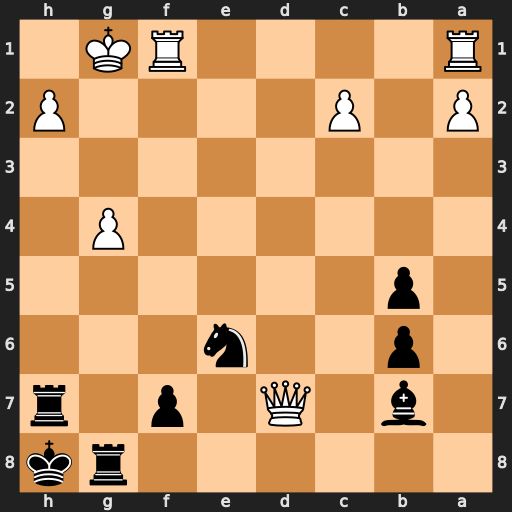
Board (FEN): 6rk/1b1Q1p1r/1p2n3/1p6/6P1/8/P1P4P/R4RK1
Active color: b
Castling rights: -
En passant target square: -
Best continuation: Rxg4+ Kf2 Rxh2+ Ke1 Re4+ Kd1 Rd4+ Qxd4+ Nxd4